Interaction volume radius: 10 \u00c5
Interaction volume height: 10 \u00c5
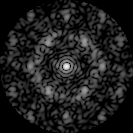
Disorder parameter: 0.613